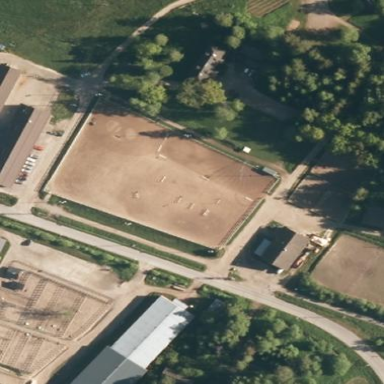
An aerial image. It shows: Scene from horse racing sport.